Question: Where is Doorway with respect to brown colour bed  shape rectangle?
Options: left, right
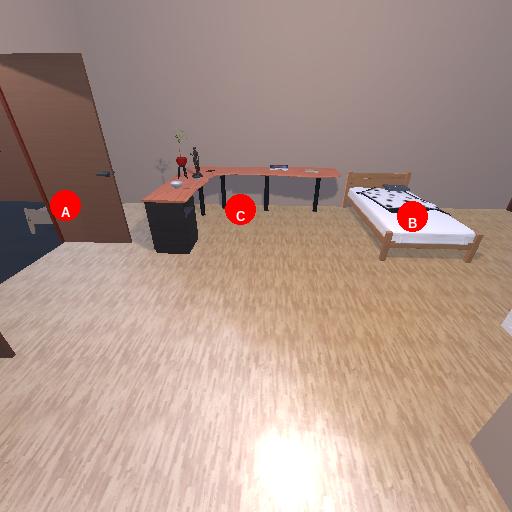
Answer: left